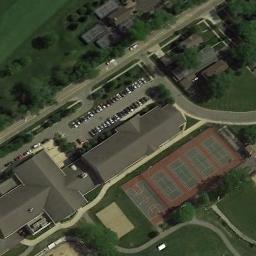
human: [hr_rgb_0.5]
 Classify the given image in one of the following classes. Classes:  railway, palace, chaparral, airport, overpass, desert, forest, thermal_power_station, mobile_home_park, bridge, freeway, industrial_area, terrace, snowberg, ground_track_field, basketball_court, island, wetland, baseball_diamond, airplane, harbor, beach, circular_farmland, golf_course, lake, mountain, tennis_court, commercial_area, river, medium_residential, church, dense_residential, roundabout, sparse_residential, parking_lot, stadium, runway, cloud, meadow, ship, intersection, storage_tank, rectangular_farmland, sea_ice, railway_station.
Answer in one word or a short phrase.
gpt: tennis_court